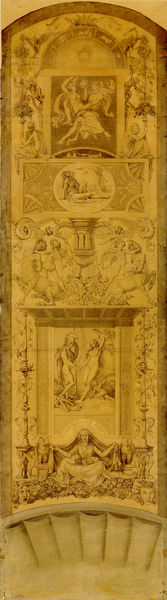
Titel: Arabeske mit Darstellungen des Raubes der Persephone, des verwundeteten Philoktet und der Befreiung der Andromeda
Künstler: Peter - Werkstatt Cornelius
Standort: Berlin
Institution: Alte Nationalgalerie
Schlagwörter: akt, baum, mann, nackt, akte, frauen, gelb, menschen, ocker, ausschnitt, blumen, braun, fenster, frau, nacht, skizze, säule, säulen, tür, zeichnung, schleier, tier, tiere, hochformat, ornament, tanz, wand, architektur, band, barock, lang, mensch, rahmen, stein, feld, felder, sonne, gold, kelch, decke, paar, pflanzen, kreis, pferde, rund, ranken, vase, relief, bilder, rahmung, bogen, studie, graphik, klein, grisaille, sepia, figuren, rad, rundbogen, treppe, detail, schmal, dekor, ornamente, sitzt, verzierung, wandmalerei, stufen, nackte, hoch, gefäß, gewölbe, antike, rechteck, symmetrisch, helm, entwurf, rom, girlanden, runge, statuen, antik, zentaur, segen, abstufung, tur, gelblich, szenen, verzierungen, fresco, längs, wandnische, aäule, heilge, recheckig, bocgen, dokor, grotescen, kalch, gelb gold, bor